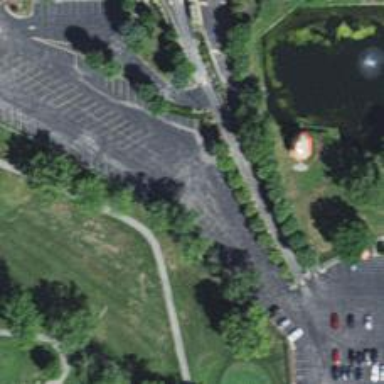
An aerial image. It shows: Service road used as golf cart path.